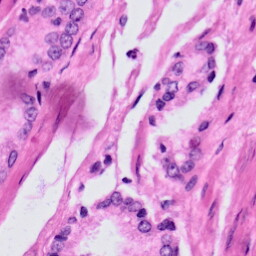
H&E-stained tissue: Prostate